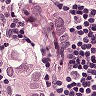
Metastatic tissue present: yes